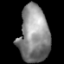
Tissue: lung
Cell type: Epithelial cells
Senescence score: 0.2056
Nuclear area (px): 1667
Mean DAPI intensity: 137.458